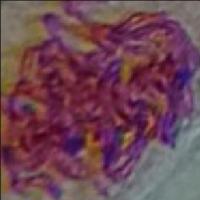
Label: metaphase